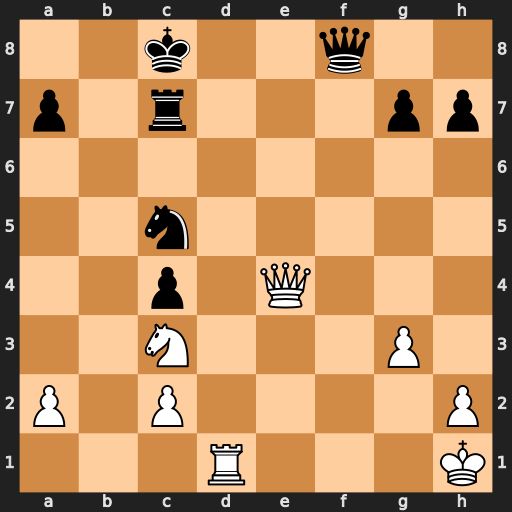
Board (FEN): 2k2q2/p1r3pp/8/2n5/2p1Q3/2N3P1/P1P4P/3R3K
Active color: w
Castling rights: -
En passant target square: -
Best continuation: Qa8#